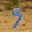
Label: 9